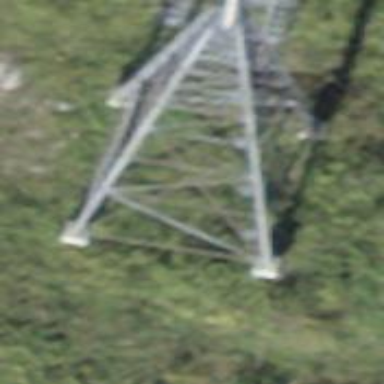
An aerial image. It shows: Pylon for aerialway.